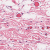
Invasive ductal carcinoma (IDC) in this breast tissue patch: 0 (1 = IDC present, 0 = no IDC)